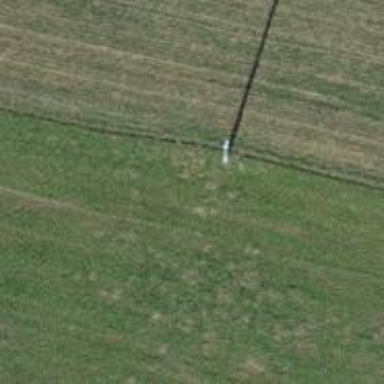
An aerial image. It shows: Power pole.